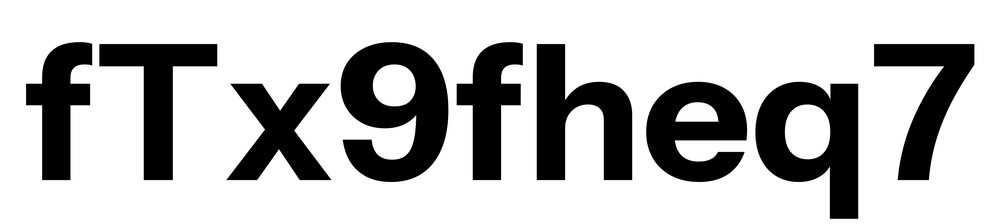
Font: InstrumentSans_Bold